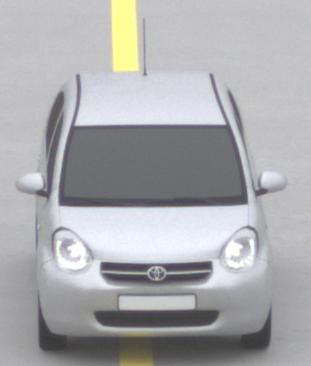
Make: Toyota
Model: Passo
Detailed model: Toyota Passo X Yururi
Model produced from: 2010
Model produced until: 2016
Doors: 5
Color: white
Road condition: dry road
Daytime: midday
Contrast: low contrast